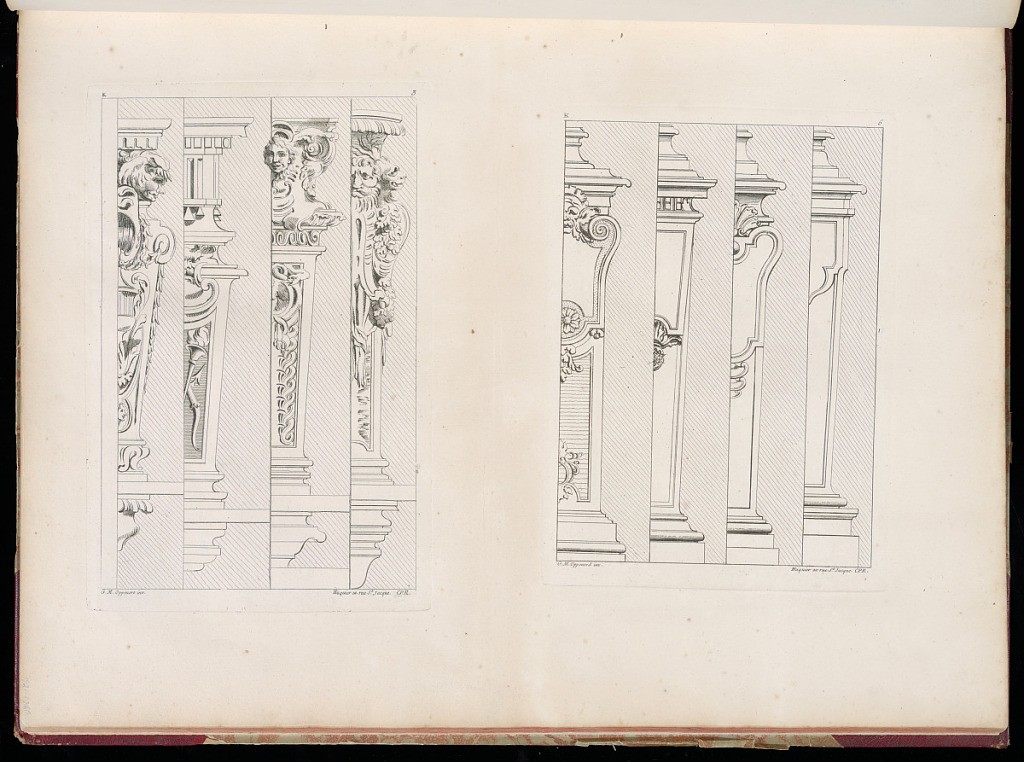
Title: Designs for Pedestals
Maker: Gilles-Marie Oppenord, French, 1672–1742
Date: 1749-1761
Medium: Etching and engraving on laid paper
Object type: Bound print
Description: Page printed with two plates featuring designs for pedestals. The plates are both signed and numbered.